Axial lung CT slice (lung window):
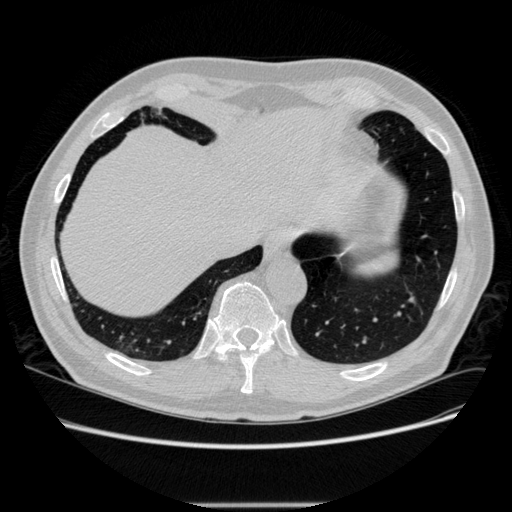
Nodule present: no